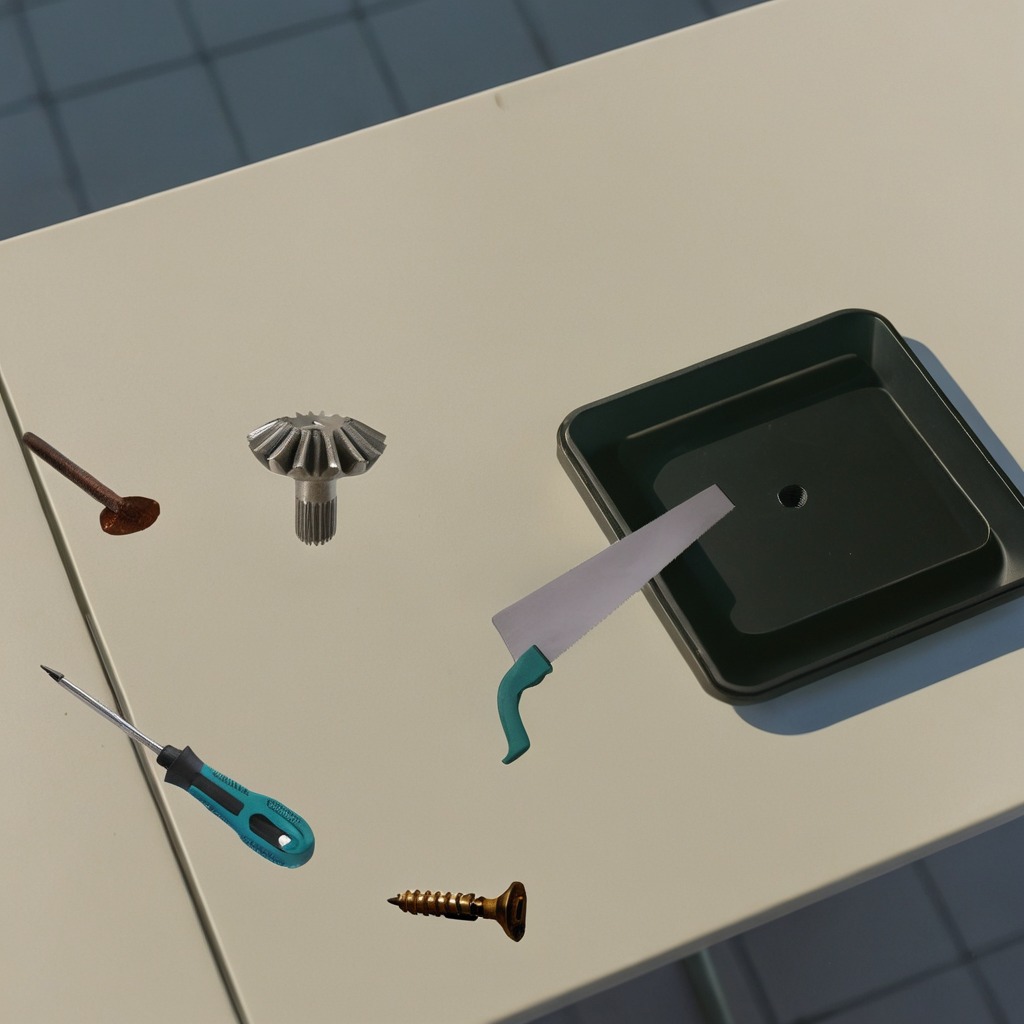
A steel gear with teeth, a metal machine screw, an iron nail, a handheld metal saw, and a screwdriver are lying on the textured surface of the table.